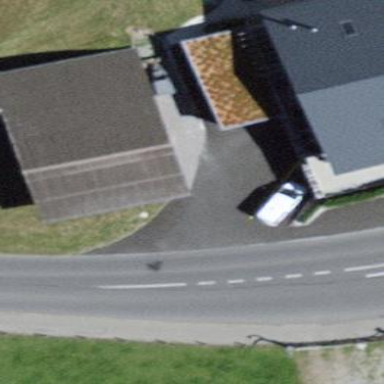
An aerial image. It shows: Barn with gabled roof.